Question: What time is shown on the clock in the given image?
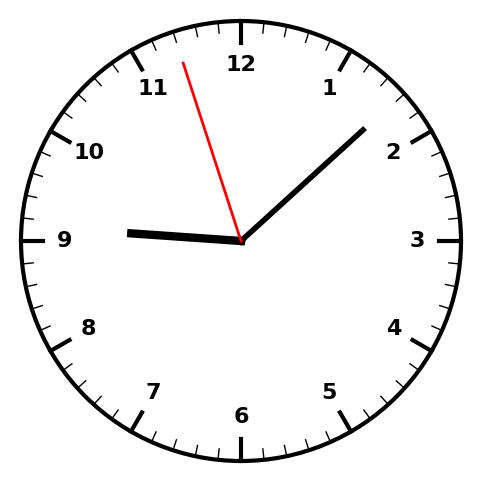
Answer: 09:07:57